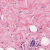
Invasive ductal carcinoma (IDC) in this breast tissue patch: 0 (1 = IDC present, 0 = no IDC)